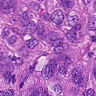
Metastatic tissue present: yes